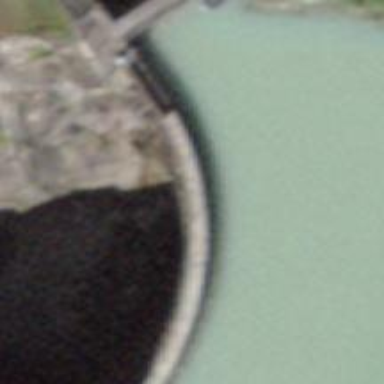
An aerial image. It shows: Dam along waterway.